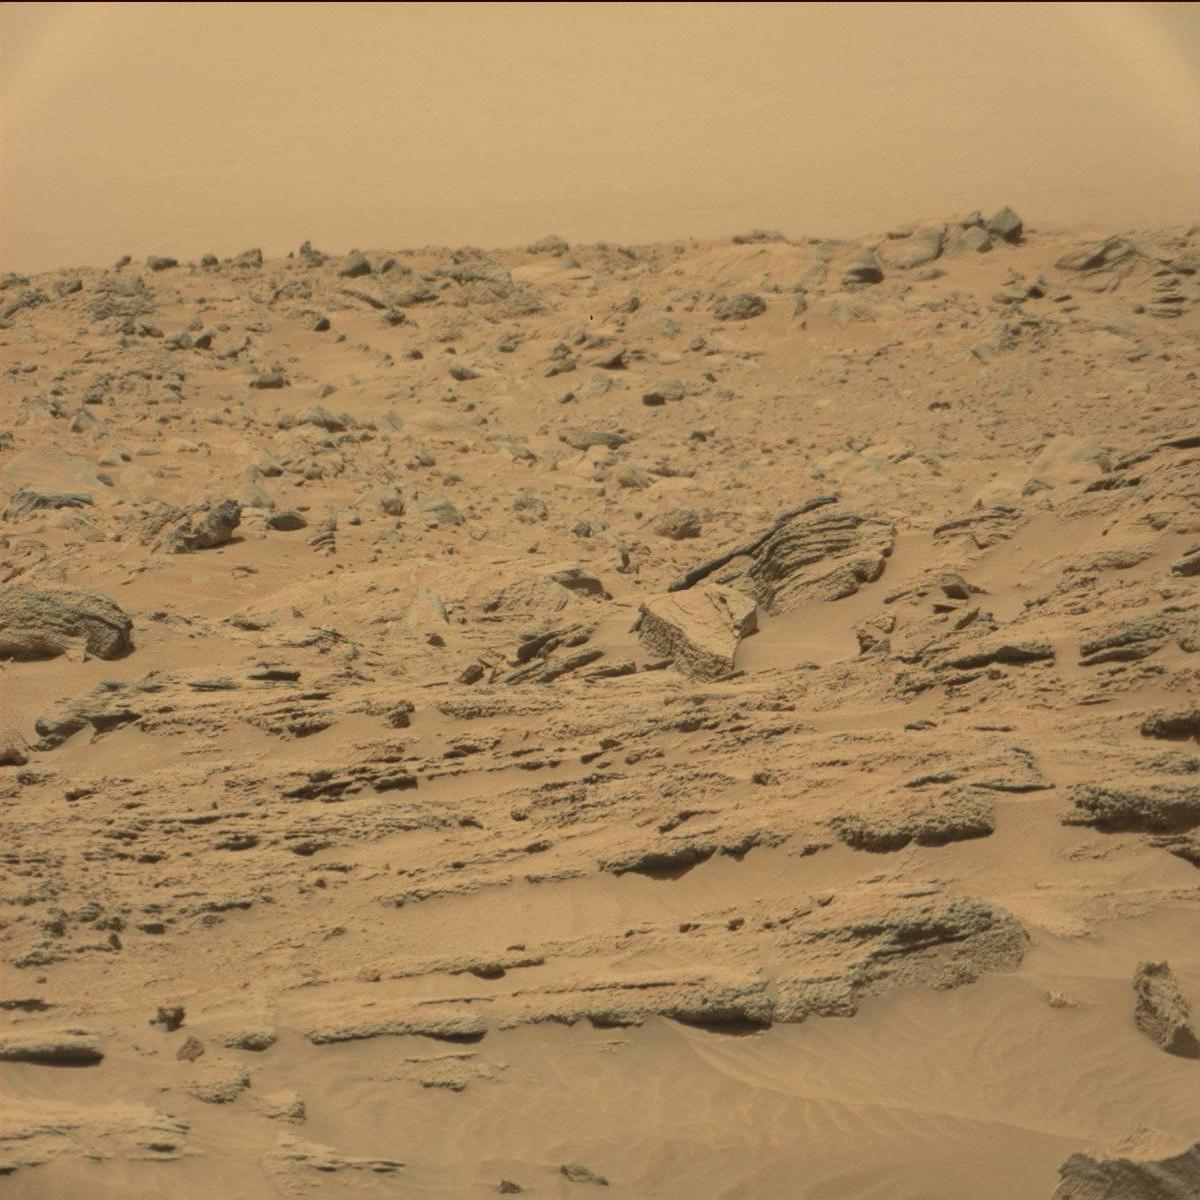
Terrain classes present: Bedrock, Ridge, Sand / Soil